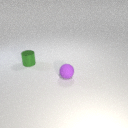
small purple rubber sphere to the right of small green metal cylinder